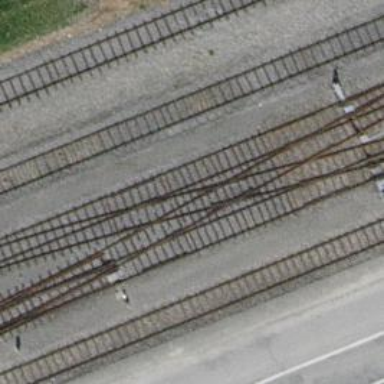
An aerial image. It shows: Railway crossing.